Interaction volume radius: 5 \u00c5
Interaction volume height: 10 \u00c5
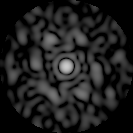
Disorder parameter: 0.8144